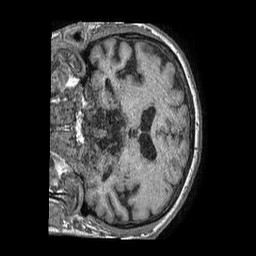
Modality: T1w
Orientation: coronal
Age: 76
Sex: male
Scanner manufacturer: philips
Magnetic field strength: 1.5 T
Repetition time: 0.007644 s
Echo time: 0.003477 s